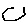
Label: hexagon